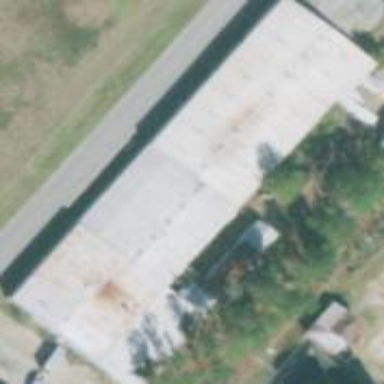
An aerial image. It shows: Industrial building.